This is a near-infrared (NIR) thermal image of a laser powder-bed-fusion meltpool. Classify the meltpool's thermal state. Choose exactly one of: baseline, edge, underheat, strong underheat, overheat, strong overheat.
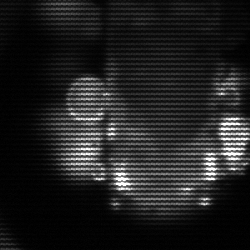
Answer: strong underheat